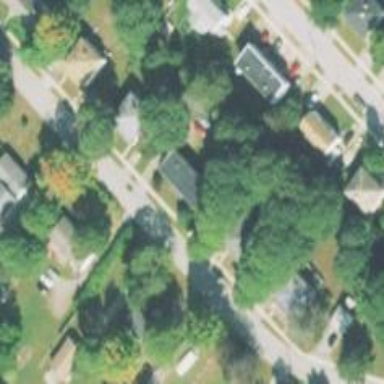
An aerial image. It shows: Residential driveway.